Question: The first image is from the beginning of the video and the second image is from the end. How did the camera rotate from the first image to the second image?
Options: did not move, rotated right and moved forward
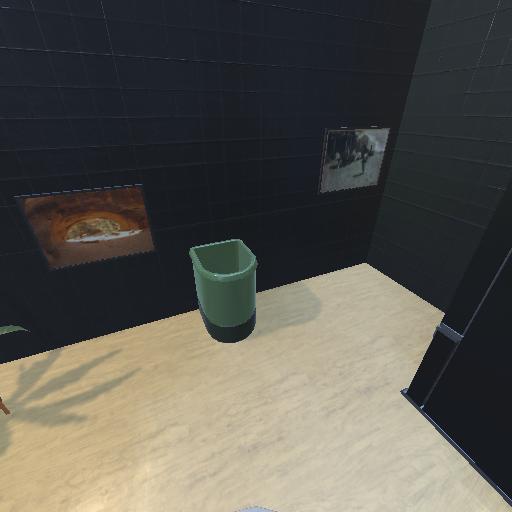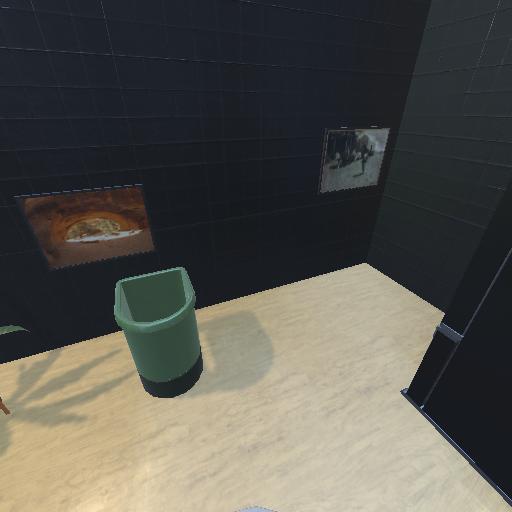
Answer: did not move